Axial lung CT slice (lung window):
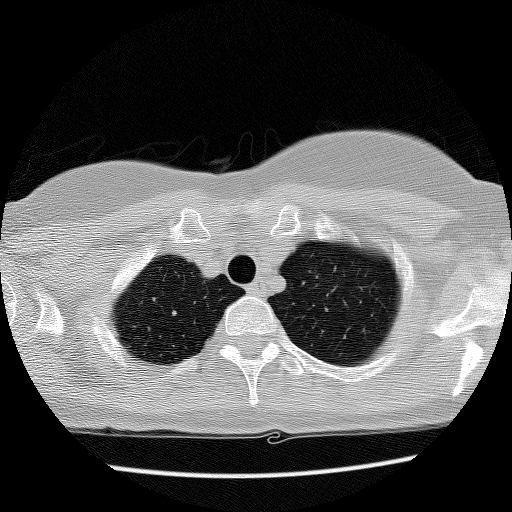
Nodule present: no